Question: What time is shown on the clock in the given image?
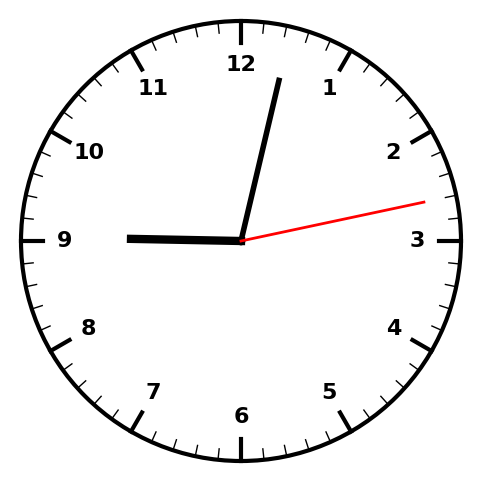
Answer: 09:02:13